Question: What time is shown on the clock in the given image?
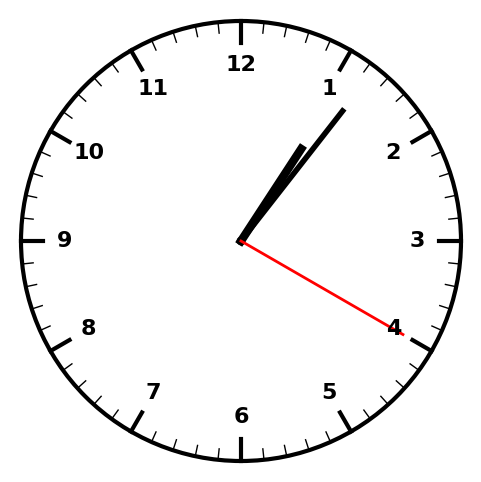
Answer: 01:06:20